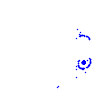
Particle: pion